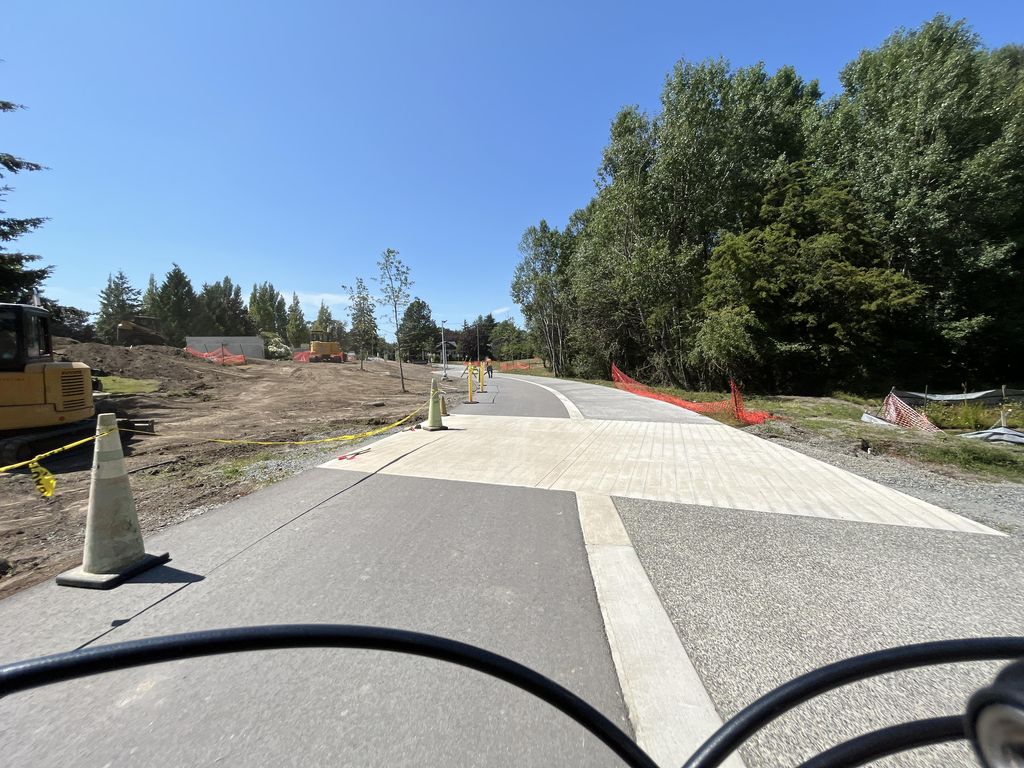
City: victoria